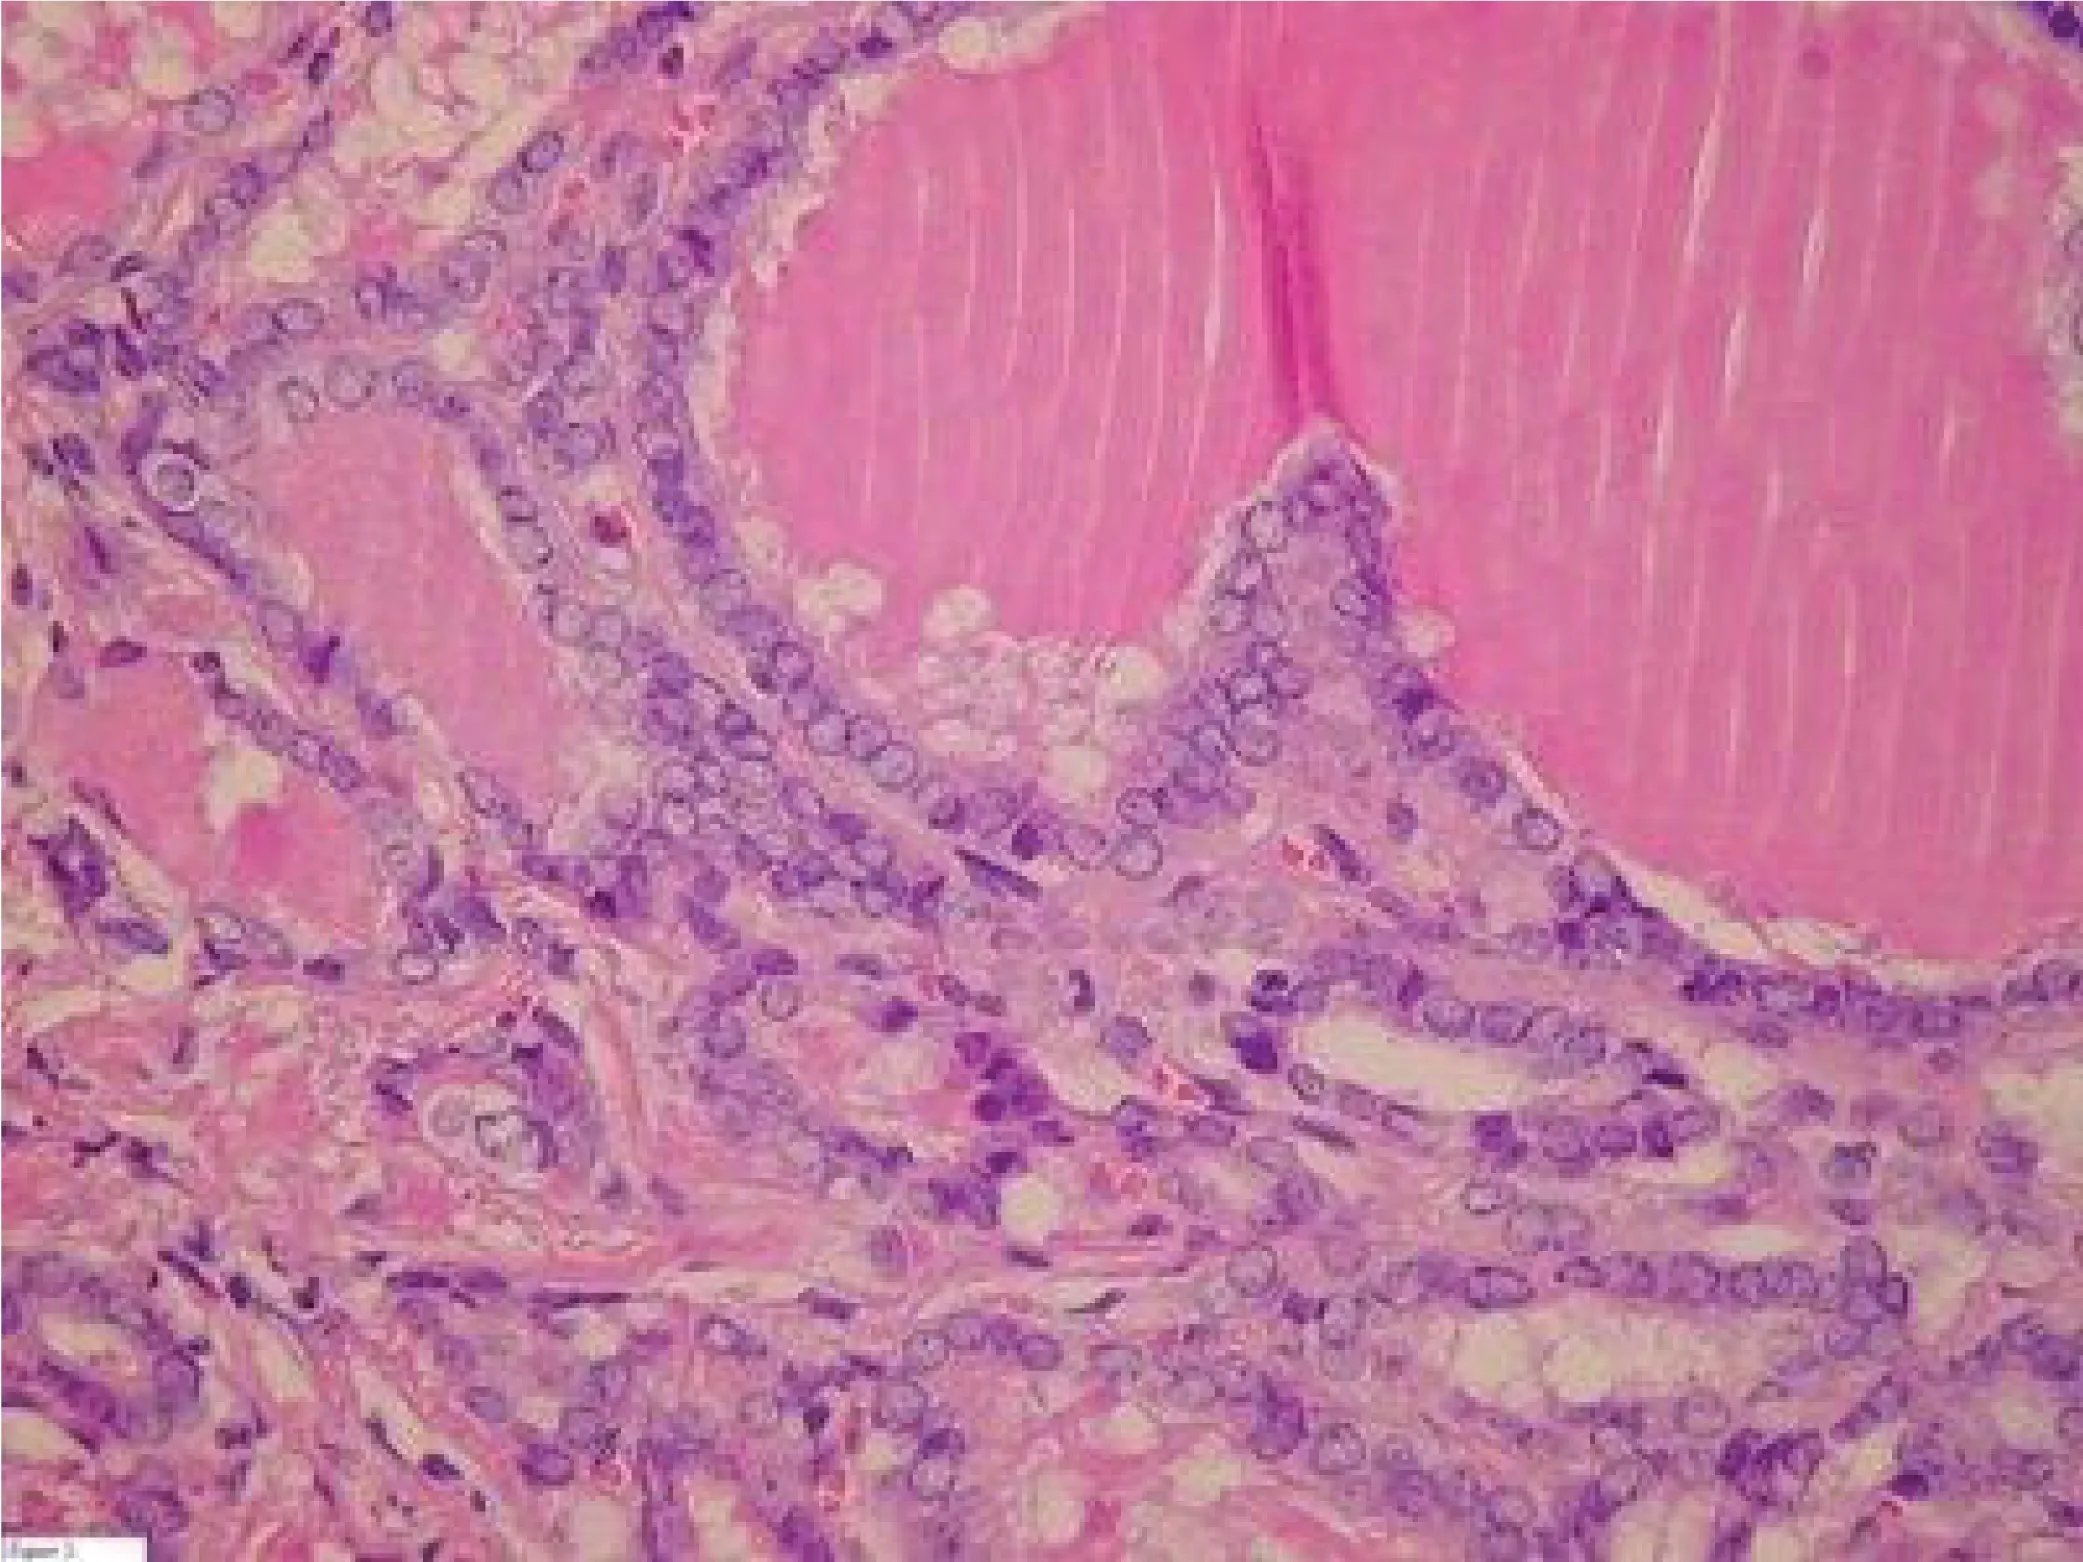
Papillary thyroid carcinoma in thyroid gland.
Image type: pathology (h&e)